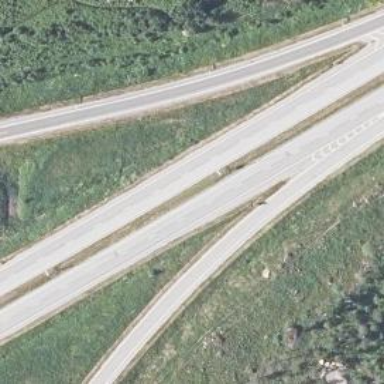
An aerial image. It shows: Asphalt road designated as trunk highway.